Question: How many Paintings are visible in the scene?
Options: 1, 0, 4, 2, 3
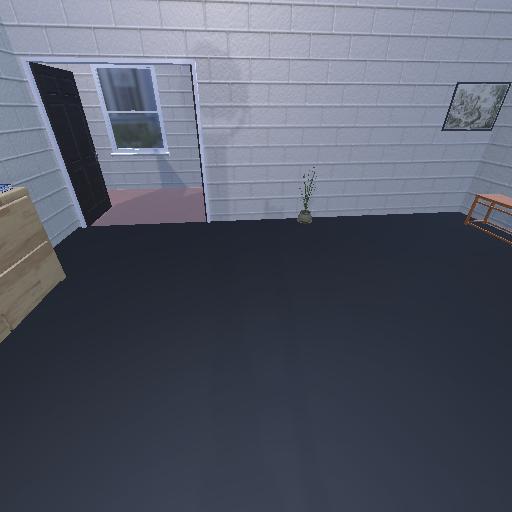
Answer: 1